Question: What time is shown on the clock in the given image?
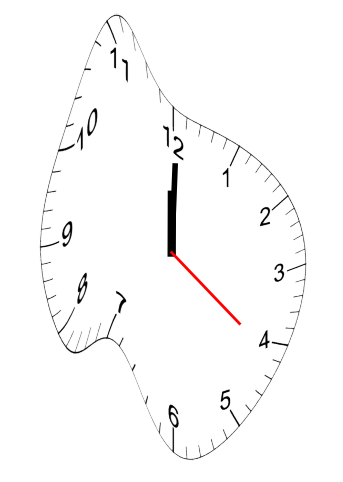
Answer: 12:00:21